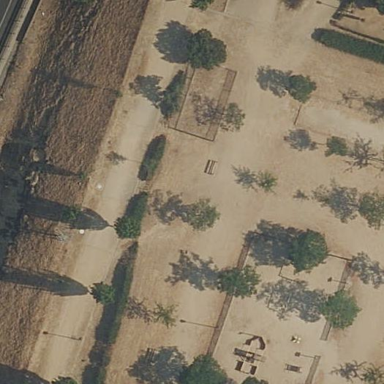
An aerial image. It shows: Playground area for leisure land.